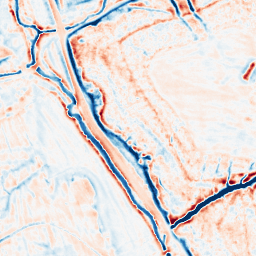
Category: edge_preserving
Decomposition family: bilateral
Decomposition parameters: d: 15
sigma_color: 150
sigma_space: 75
Upsampling method: bilinear
Upsampling parameters: scale: 2
Upsampling scale: 2